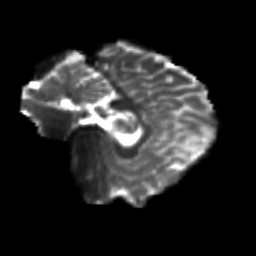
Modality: T2w
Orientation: sagittal
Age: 25
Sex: female
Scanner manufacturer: siemens
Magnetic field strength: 3 T
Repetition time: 3.5 s
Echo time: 0.113 s